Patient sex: M
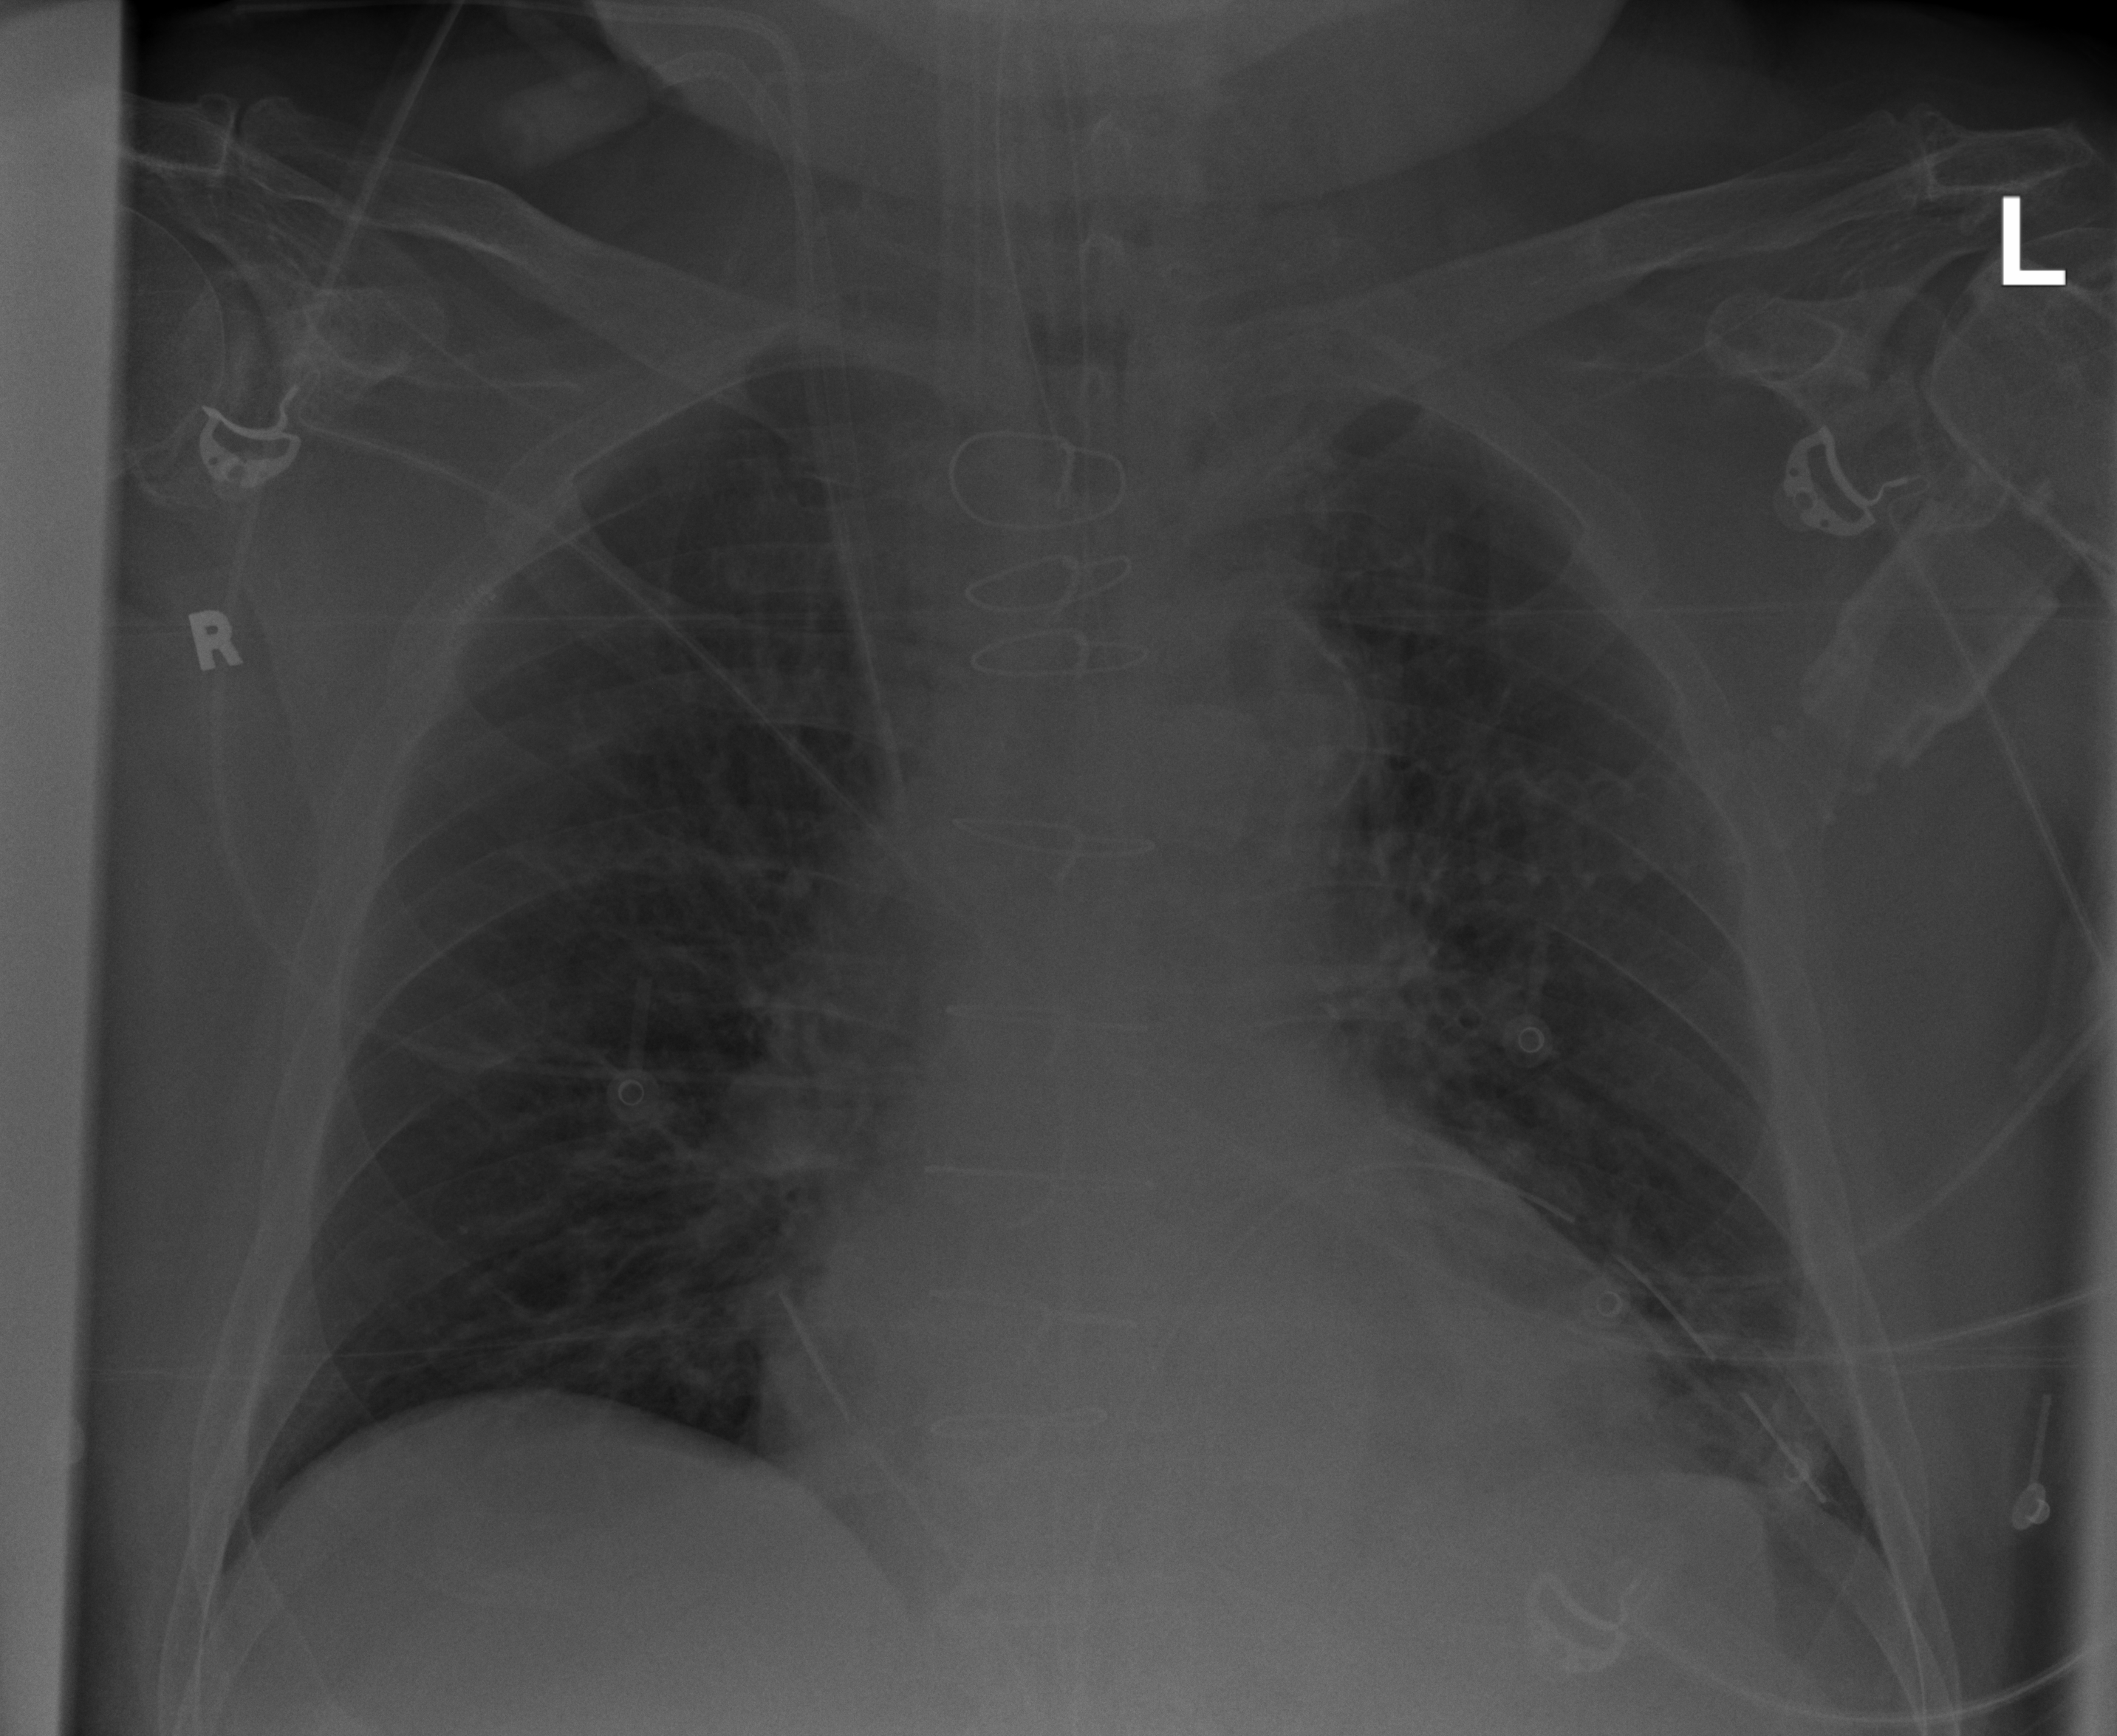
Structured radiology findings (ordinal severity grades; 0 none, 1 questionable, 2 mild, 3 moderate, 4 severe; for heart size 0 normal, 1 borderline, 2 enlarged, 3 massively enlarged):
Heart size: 1
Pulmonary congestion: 0
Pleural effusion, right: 0
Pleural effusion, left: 1
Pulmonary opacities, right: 0
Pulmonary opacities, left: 0
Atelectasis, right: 2
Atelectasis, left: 2